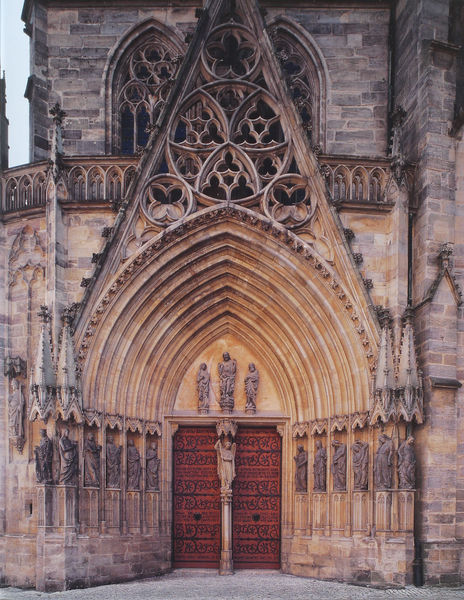
Titel: Dom in Erfurt
Standort: Erfurt, Dom (EU - D - Thüringen)
Schlagwörter: gelb, braun, fenster, säule, tür, ornament, alt, barock, stein, kirche, gotik, bogen, figuren, spitz, detail, tor, eingang, religion, dom, kathedrale, portal, statuen, rosette, spitzbogen, jesus, heilig, gothik, christentum, masswerk, seiteneingang, fasade, gewände, schutzheilige, sehenswürdigkeit, heiligenfiguren, skulpture, kirchenbogen